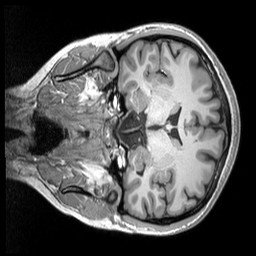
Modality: T1w
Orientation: coronal
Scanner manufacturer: siemens
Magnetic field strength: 3 T
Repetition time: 2.53 s
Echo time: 0.00298 s